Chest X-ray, AP view. Patient: 35 years old, sex F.
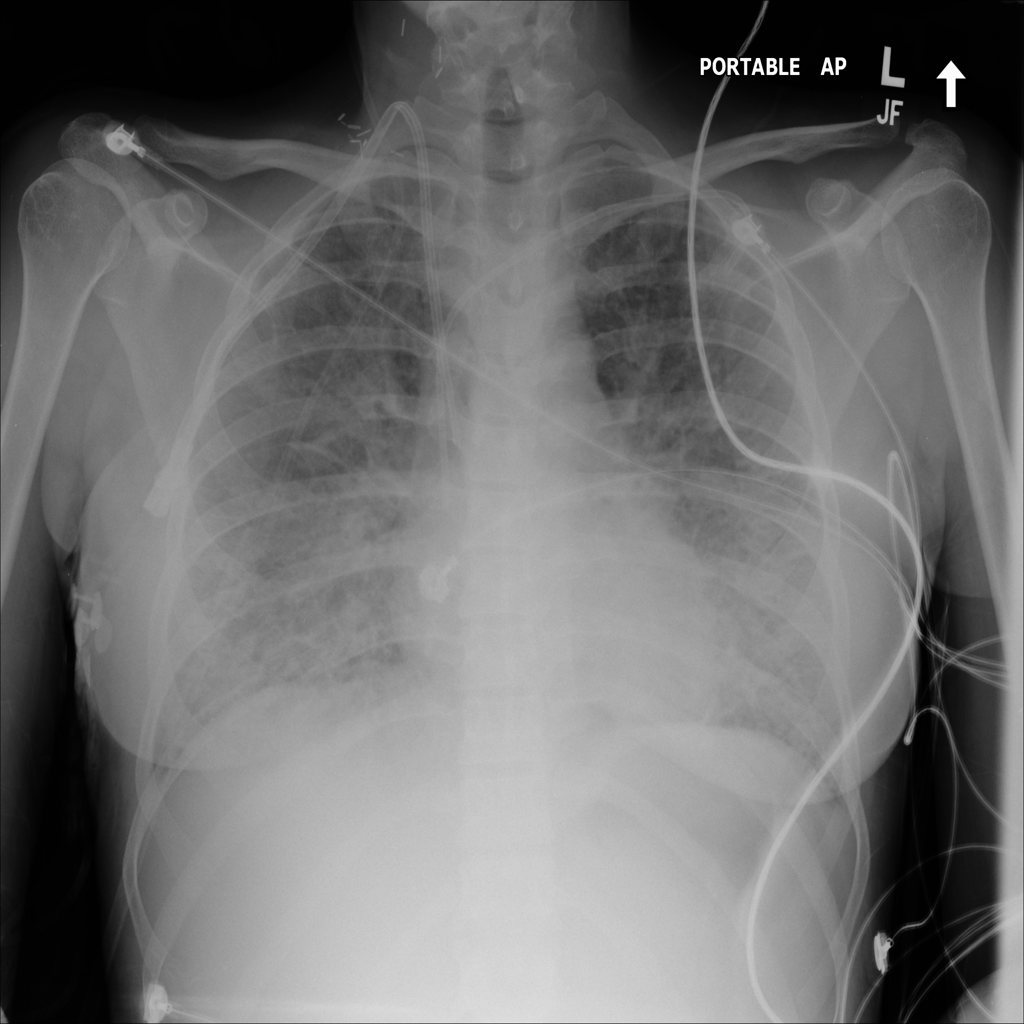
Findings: Edema